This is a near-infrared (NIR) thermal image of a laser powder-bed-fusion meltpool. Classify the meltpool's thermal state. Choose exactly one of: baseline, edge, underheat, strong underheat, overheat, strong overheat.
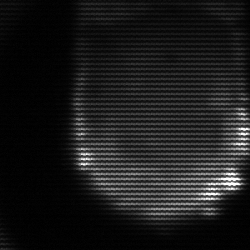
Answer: strong underheat